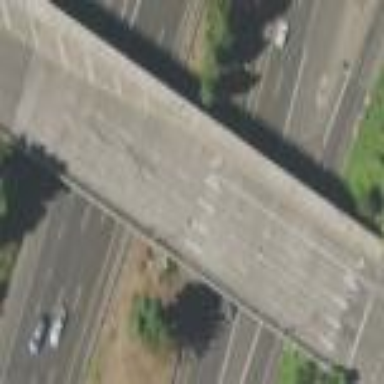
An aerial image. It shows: Bridge with beam structure.